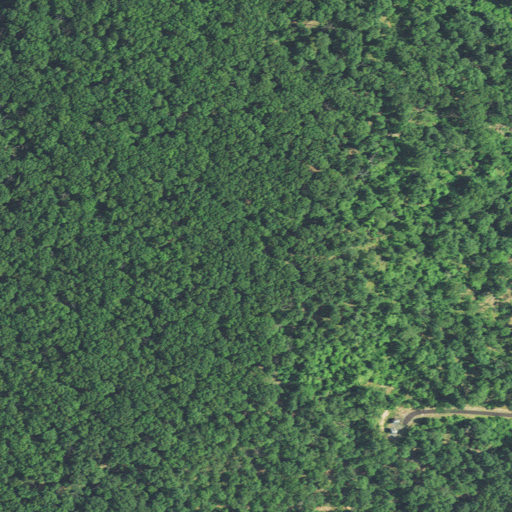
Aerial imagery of mountain in West Virginia named Whites Knob containing only deciduous forest